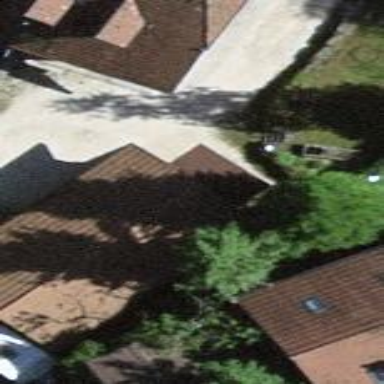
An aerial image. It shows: View of roof of building.